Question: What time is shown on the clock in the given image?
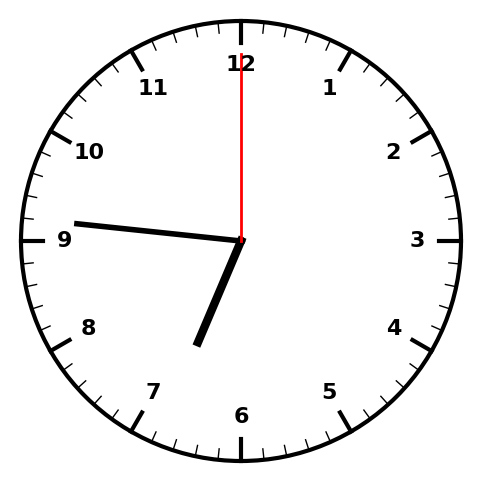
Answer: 06:46:00